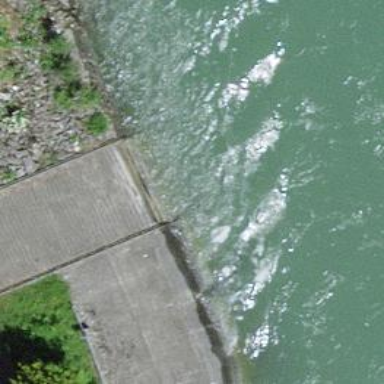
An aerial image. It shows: Slipway on leisure land.